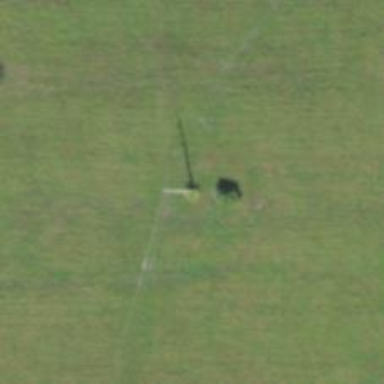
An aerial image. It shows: Power tower.